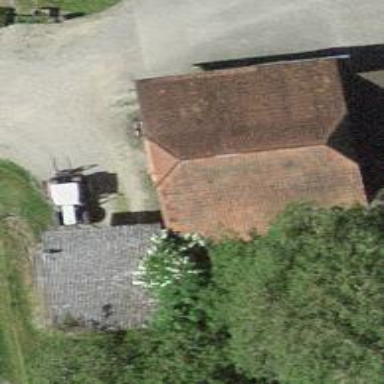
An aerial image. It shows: Barn.